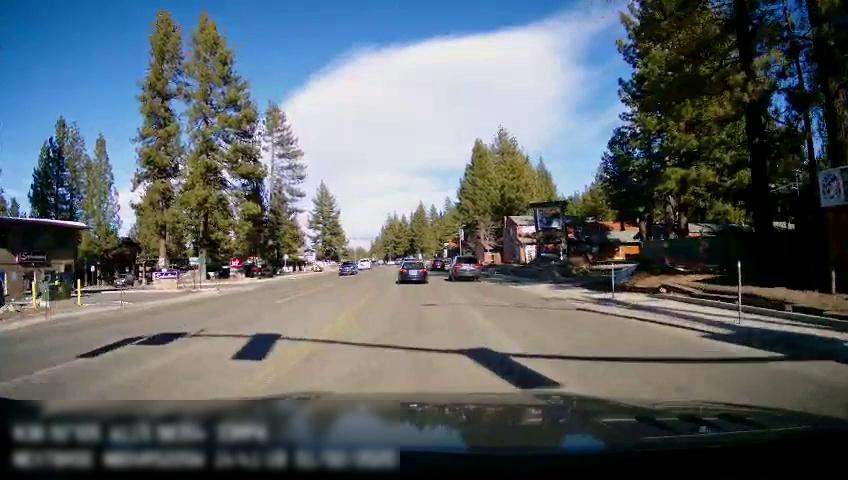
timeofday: Day
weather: Sunny
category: Drivable Space
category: Vehicles | Car
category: Vehicles | SUV
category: Vehicles | Car
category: Vehicles | SUV
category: Vehicles | SUV
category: Vehicles | SUV